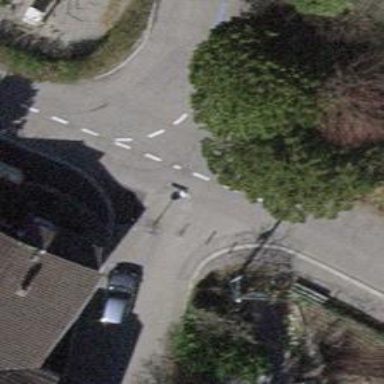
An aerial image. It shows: Bollard barrier.